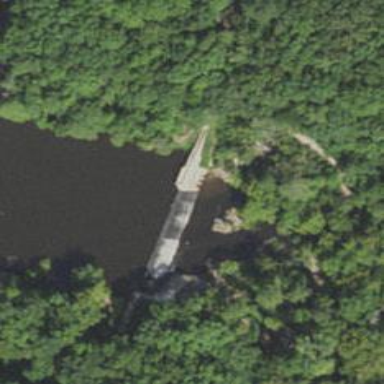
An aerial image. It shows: Dam along waterway.